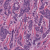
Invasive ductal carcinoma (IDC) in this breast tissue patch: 1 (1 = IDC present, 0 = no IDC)